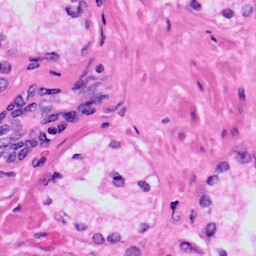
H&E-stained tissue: Prostate